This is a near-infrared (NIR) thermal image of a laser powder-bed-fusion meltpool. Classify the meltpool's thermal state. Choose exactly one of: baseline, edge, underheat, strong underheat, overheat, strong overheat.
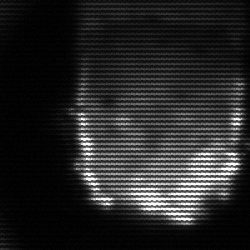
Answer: baseline